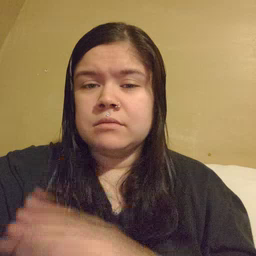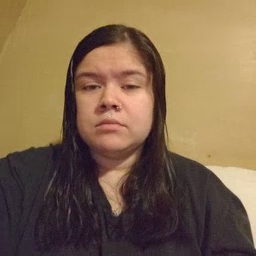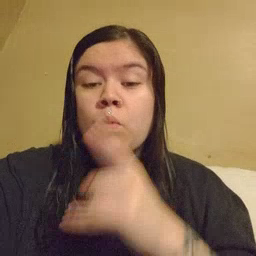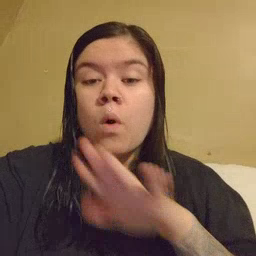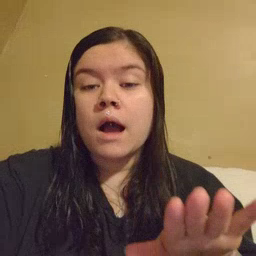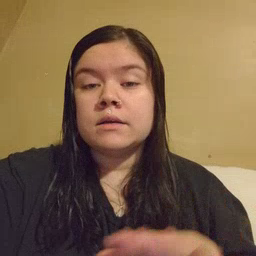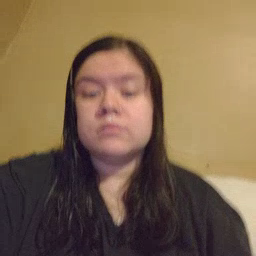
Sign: quiet